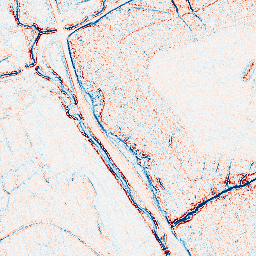
Category: edge_preserving
Decomposition family: bilateral
Decomposition parameters: d: 5
sigma_color: 25
sigma_space: 25
Upsampling method: sinc_hamming
Upsampling parameters: scale: 2
kernel_size: 16
Upsampling scale: 2